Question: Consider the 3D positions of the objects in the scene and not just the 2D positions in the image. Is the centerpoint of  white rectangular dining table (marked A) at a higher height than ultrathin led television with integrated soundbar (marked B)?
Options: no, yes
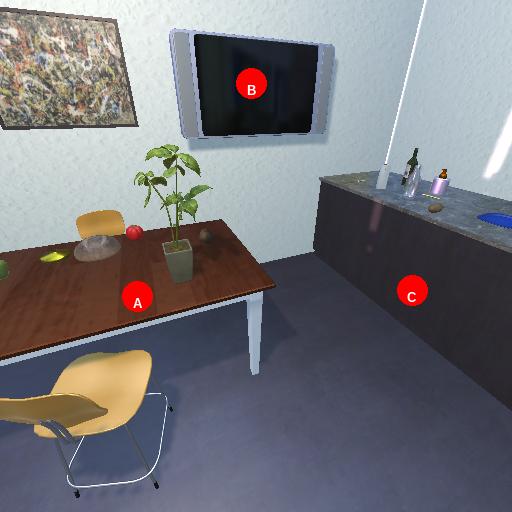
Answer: no